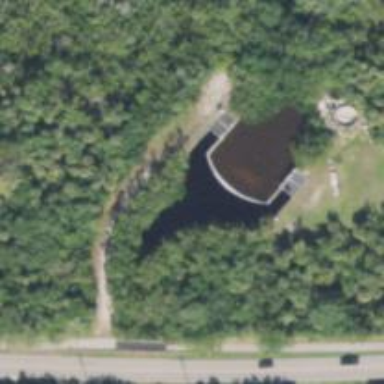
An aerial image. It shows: Dam along waterway.